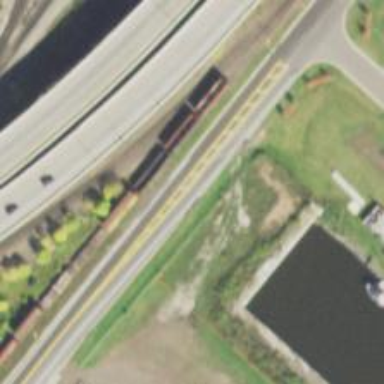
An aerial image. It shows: Abandoned railway.